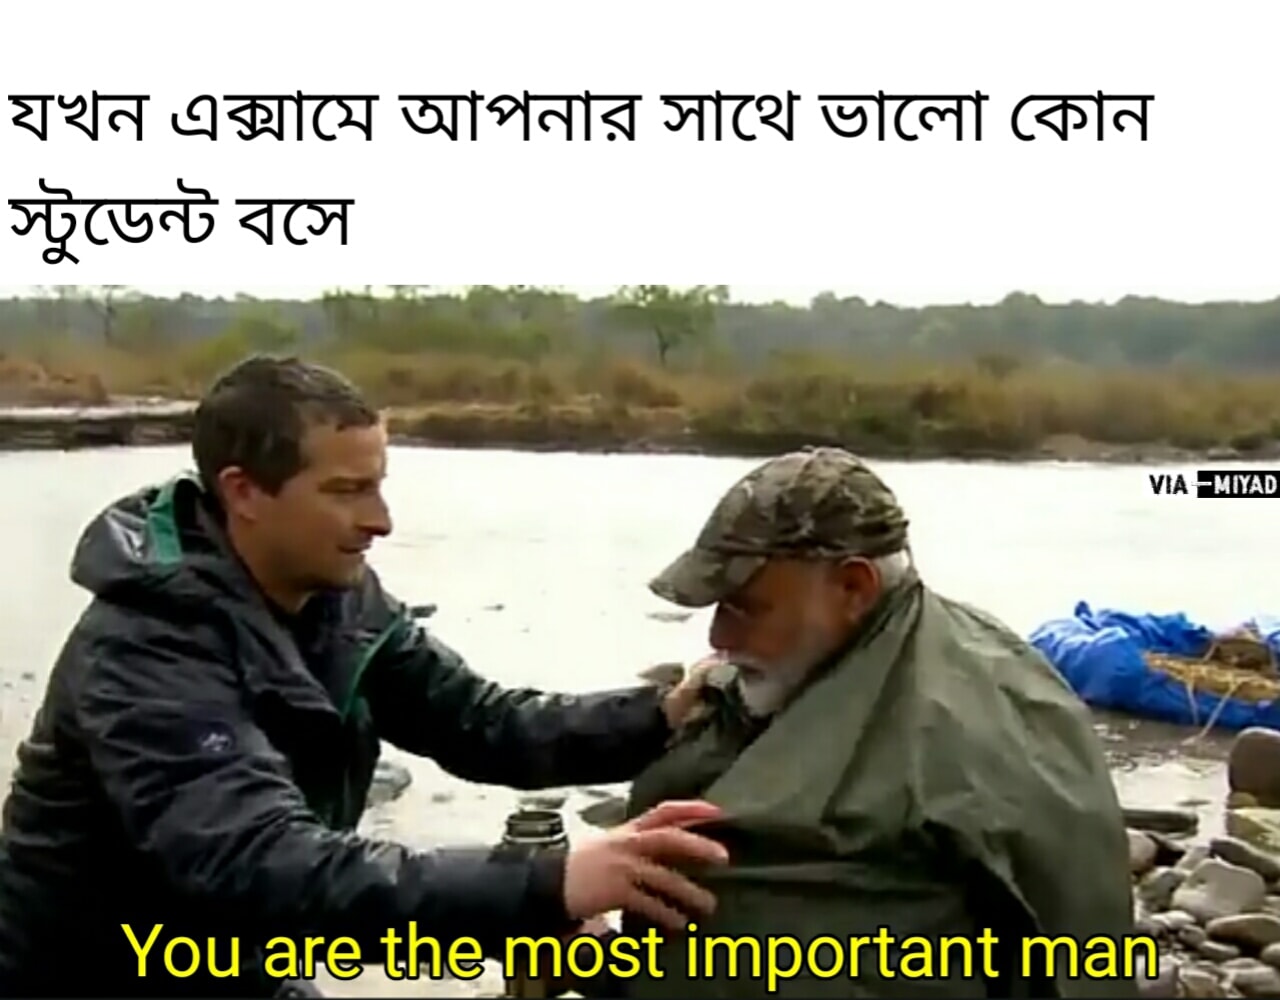
Caption: যখন এক্সামে আপনার সাথে ভালো কোন স্টুডেন্ট বসে       You are the most important man
Label: non-hate